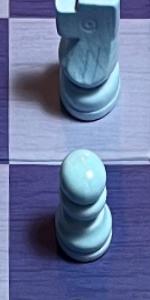
Label: Pawn_White